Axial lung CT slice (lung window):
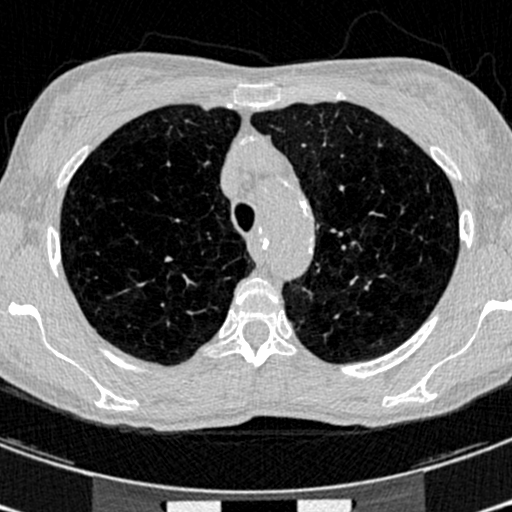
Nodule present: no